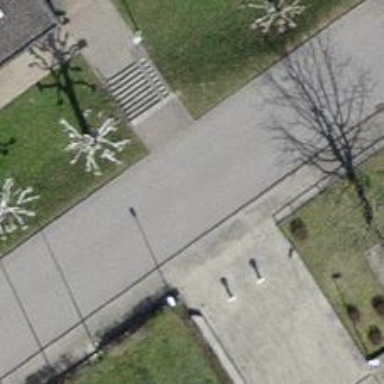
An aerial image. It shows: Road with steps.